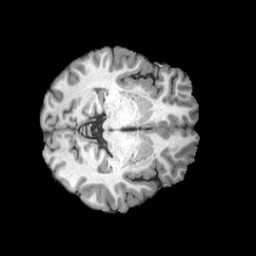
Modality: T1w
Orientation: axial
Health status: healthy